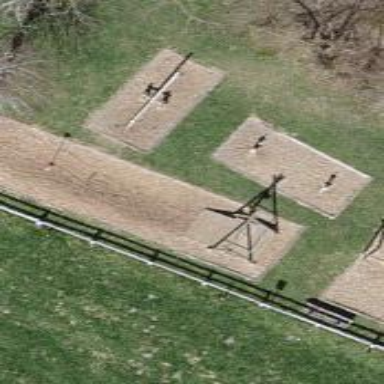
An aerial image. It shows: Playground featuring zipwire.